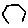
Label: hexagon